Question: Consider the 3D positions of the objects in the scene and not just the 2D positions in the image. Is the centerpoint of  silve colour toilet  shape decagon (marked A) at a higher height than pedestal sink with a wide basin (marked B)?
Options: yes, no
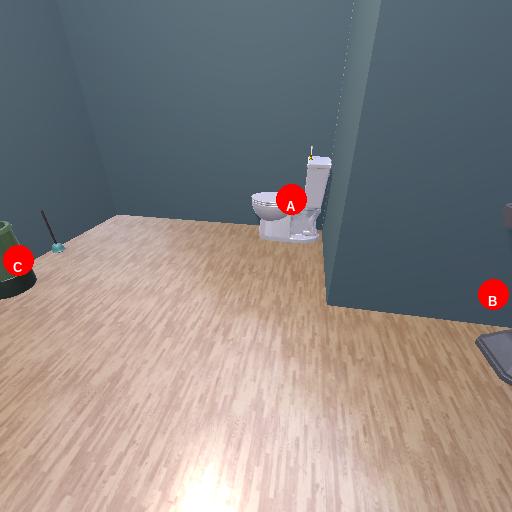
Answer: yes